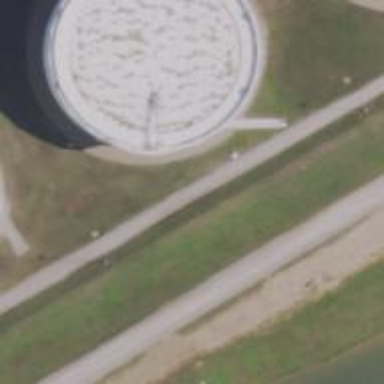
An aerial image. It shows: Storage tank that is man-made.